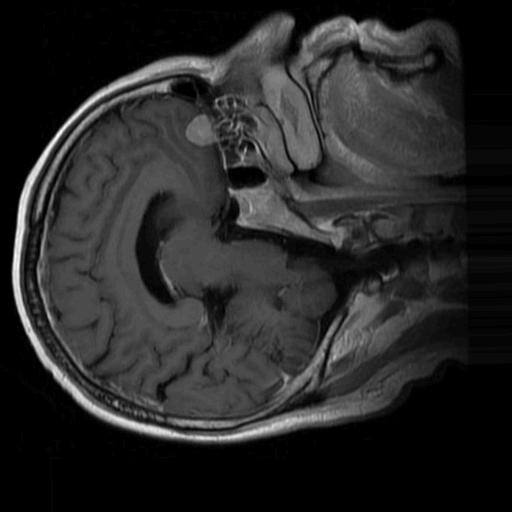
Label: brain_menin